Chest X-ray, AP view. Patient: 64 years old, sex M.
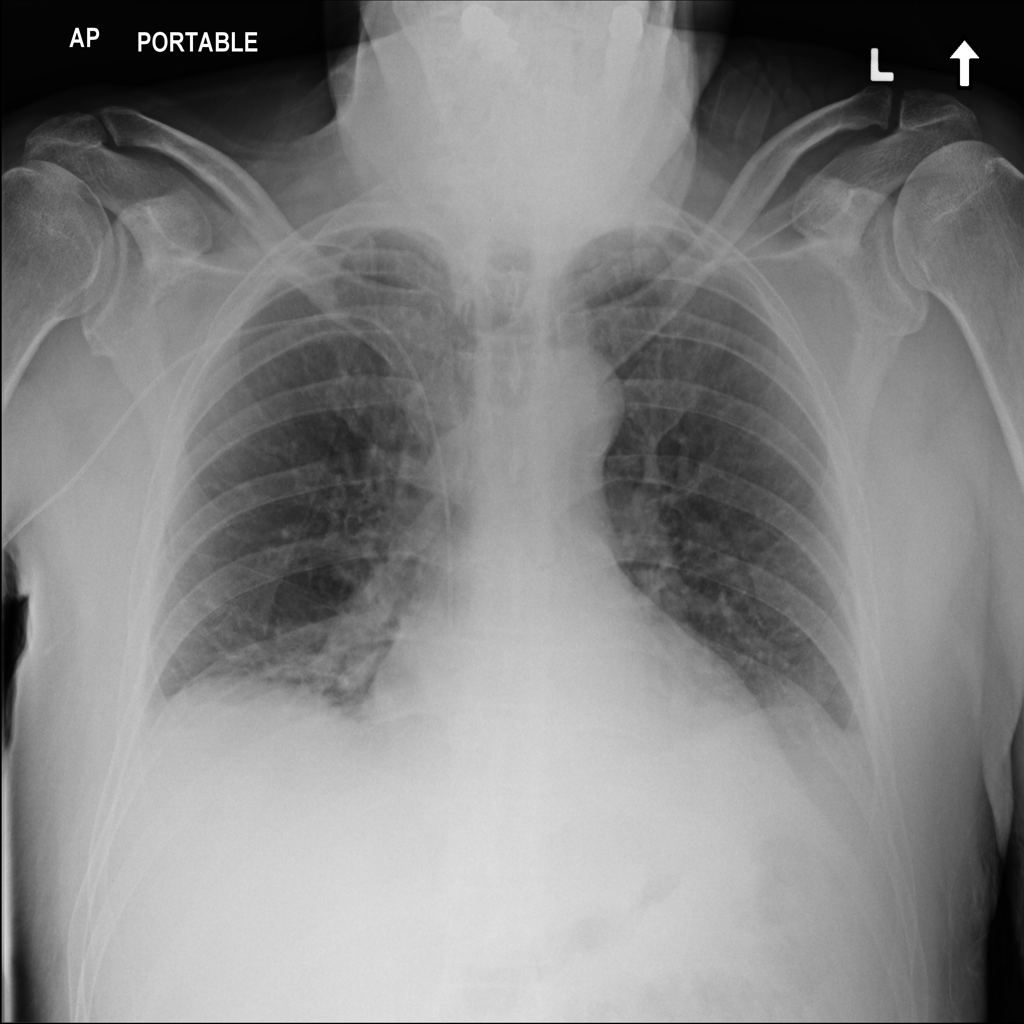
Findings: No Finding